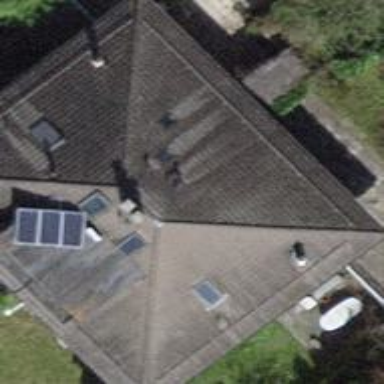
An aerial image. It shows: Semi-detached house.